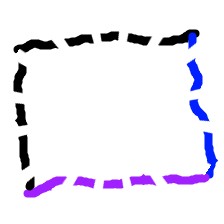
Shape: rectangle